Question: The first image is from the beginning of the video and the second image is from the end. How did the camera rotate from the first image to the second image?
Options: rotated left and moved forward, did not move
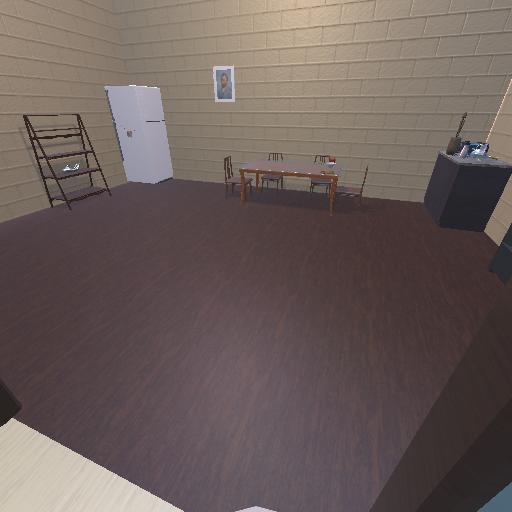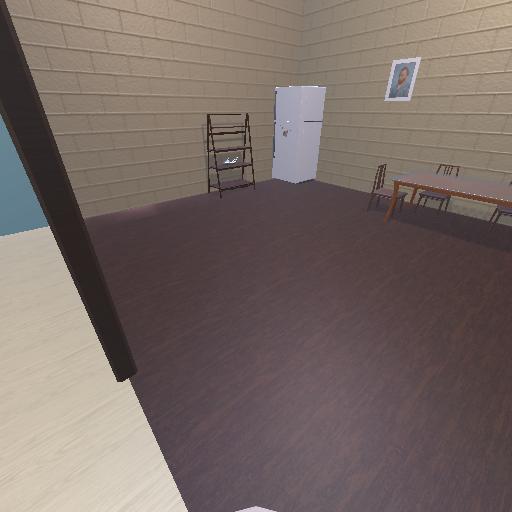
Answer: rotated left and moved forward